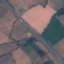
Label: Highway